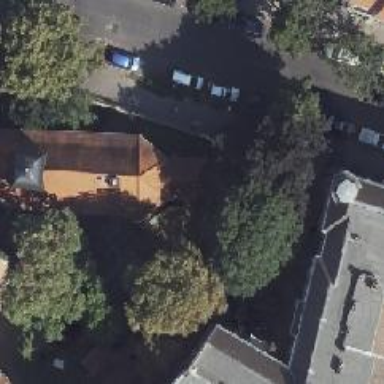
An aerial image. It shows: View of roof edge.